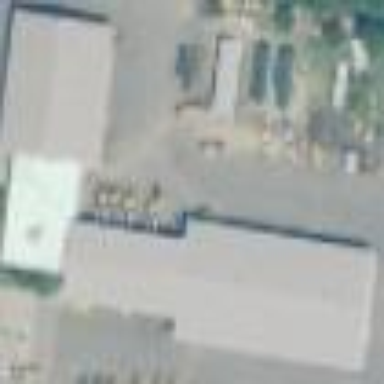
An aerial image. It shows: Service building.